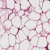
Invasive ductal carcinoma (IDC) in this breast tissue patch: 0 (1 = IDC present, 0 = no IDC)